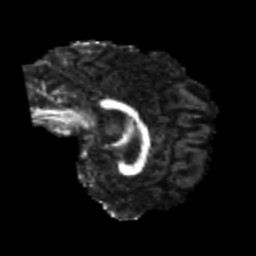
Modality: FA
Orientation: sagittal
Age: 26
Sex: female
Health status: healthy
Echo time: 0.074 s